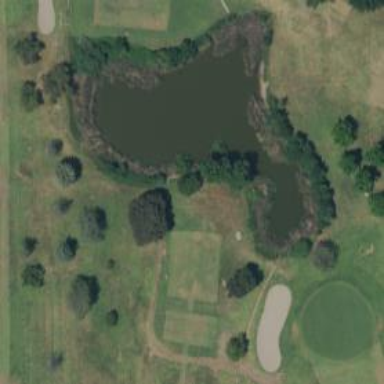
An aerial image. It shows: Path for golf carts.